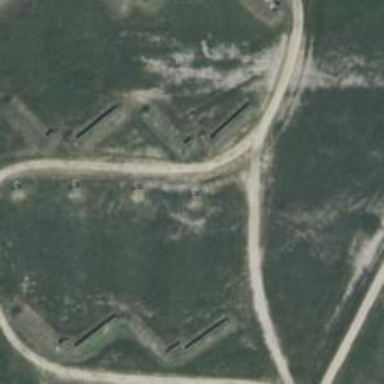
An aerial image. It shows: Military range.